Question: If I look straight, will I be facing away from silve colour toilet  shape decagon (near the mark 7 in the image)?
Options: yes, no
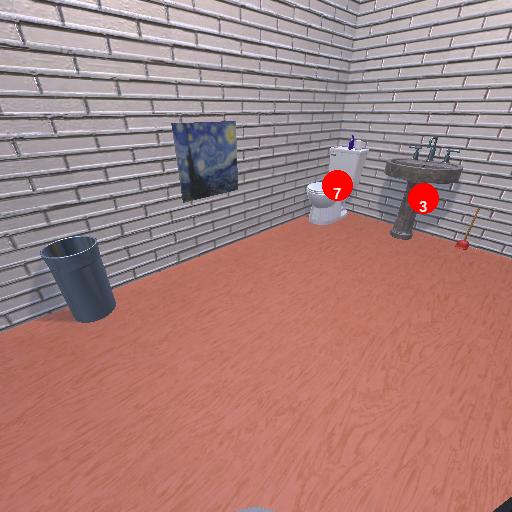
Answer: yes